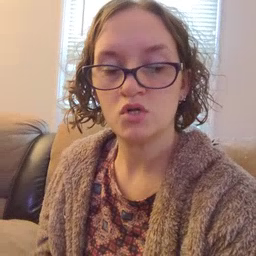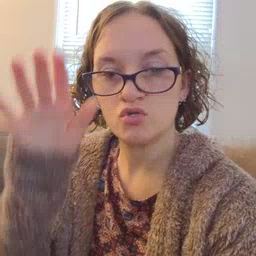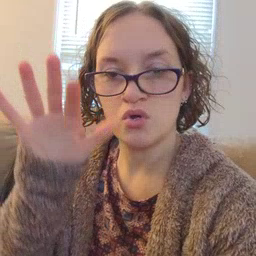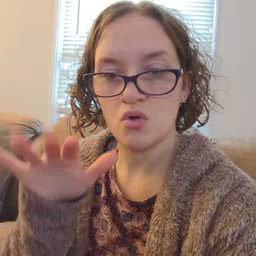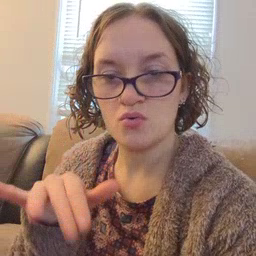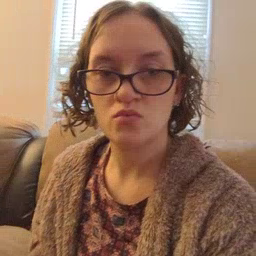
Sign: snow